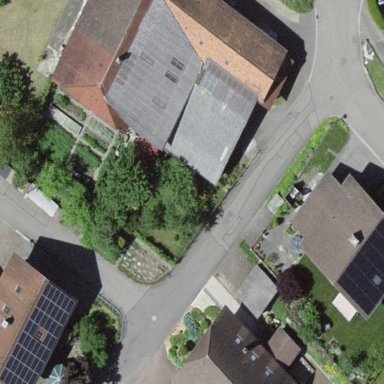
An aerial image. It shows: Barn.